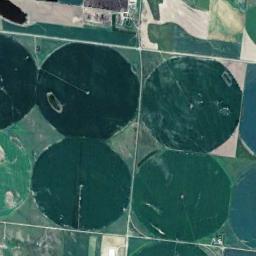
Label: circular_farmland